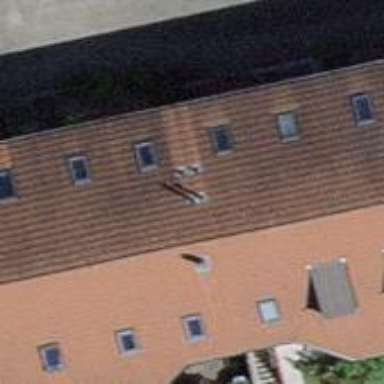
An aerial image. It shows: Terrace building.